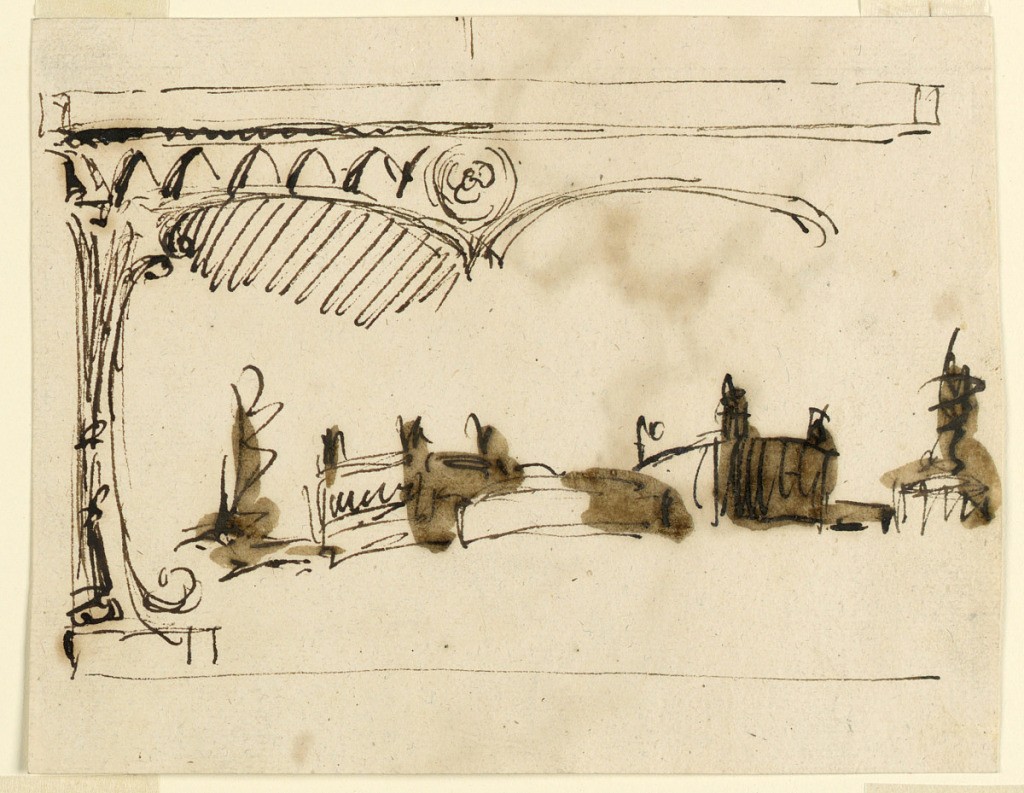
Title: Sketch, a Table
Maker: Giuseppe Barberi, Italian, 1746–1809
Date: ca. 1780–1785
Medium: Pen and brown ink, brush and brown wash on off-white laid paper
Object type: Drawing
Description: The left half is executed. The support: a bunch of branches. Two curves meeting in a point are the lower edges of the frame, decorated with a row of pointed archves and a rosette in the center. Below is a row of sketches most likely referring to monuments.